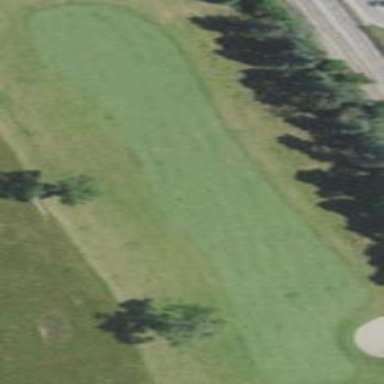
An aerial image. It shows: Golf fairway surrounded by grass.